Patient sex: M
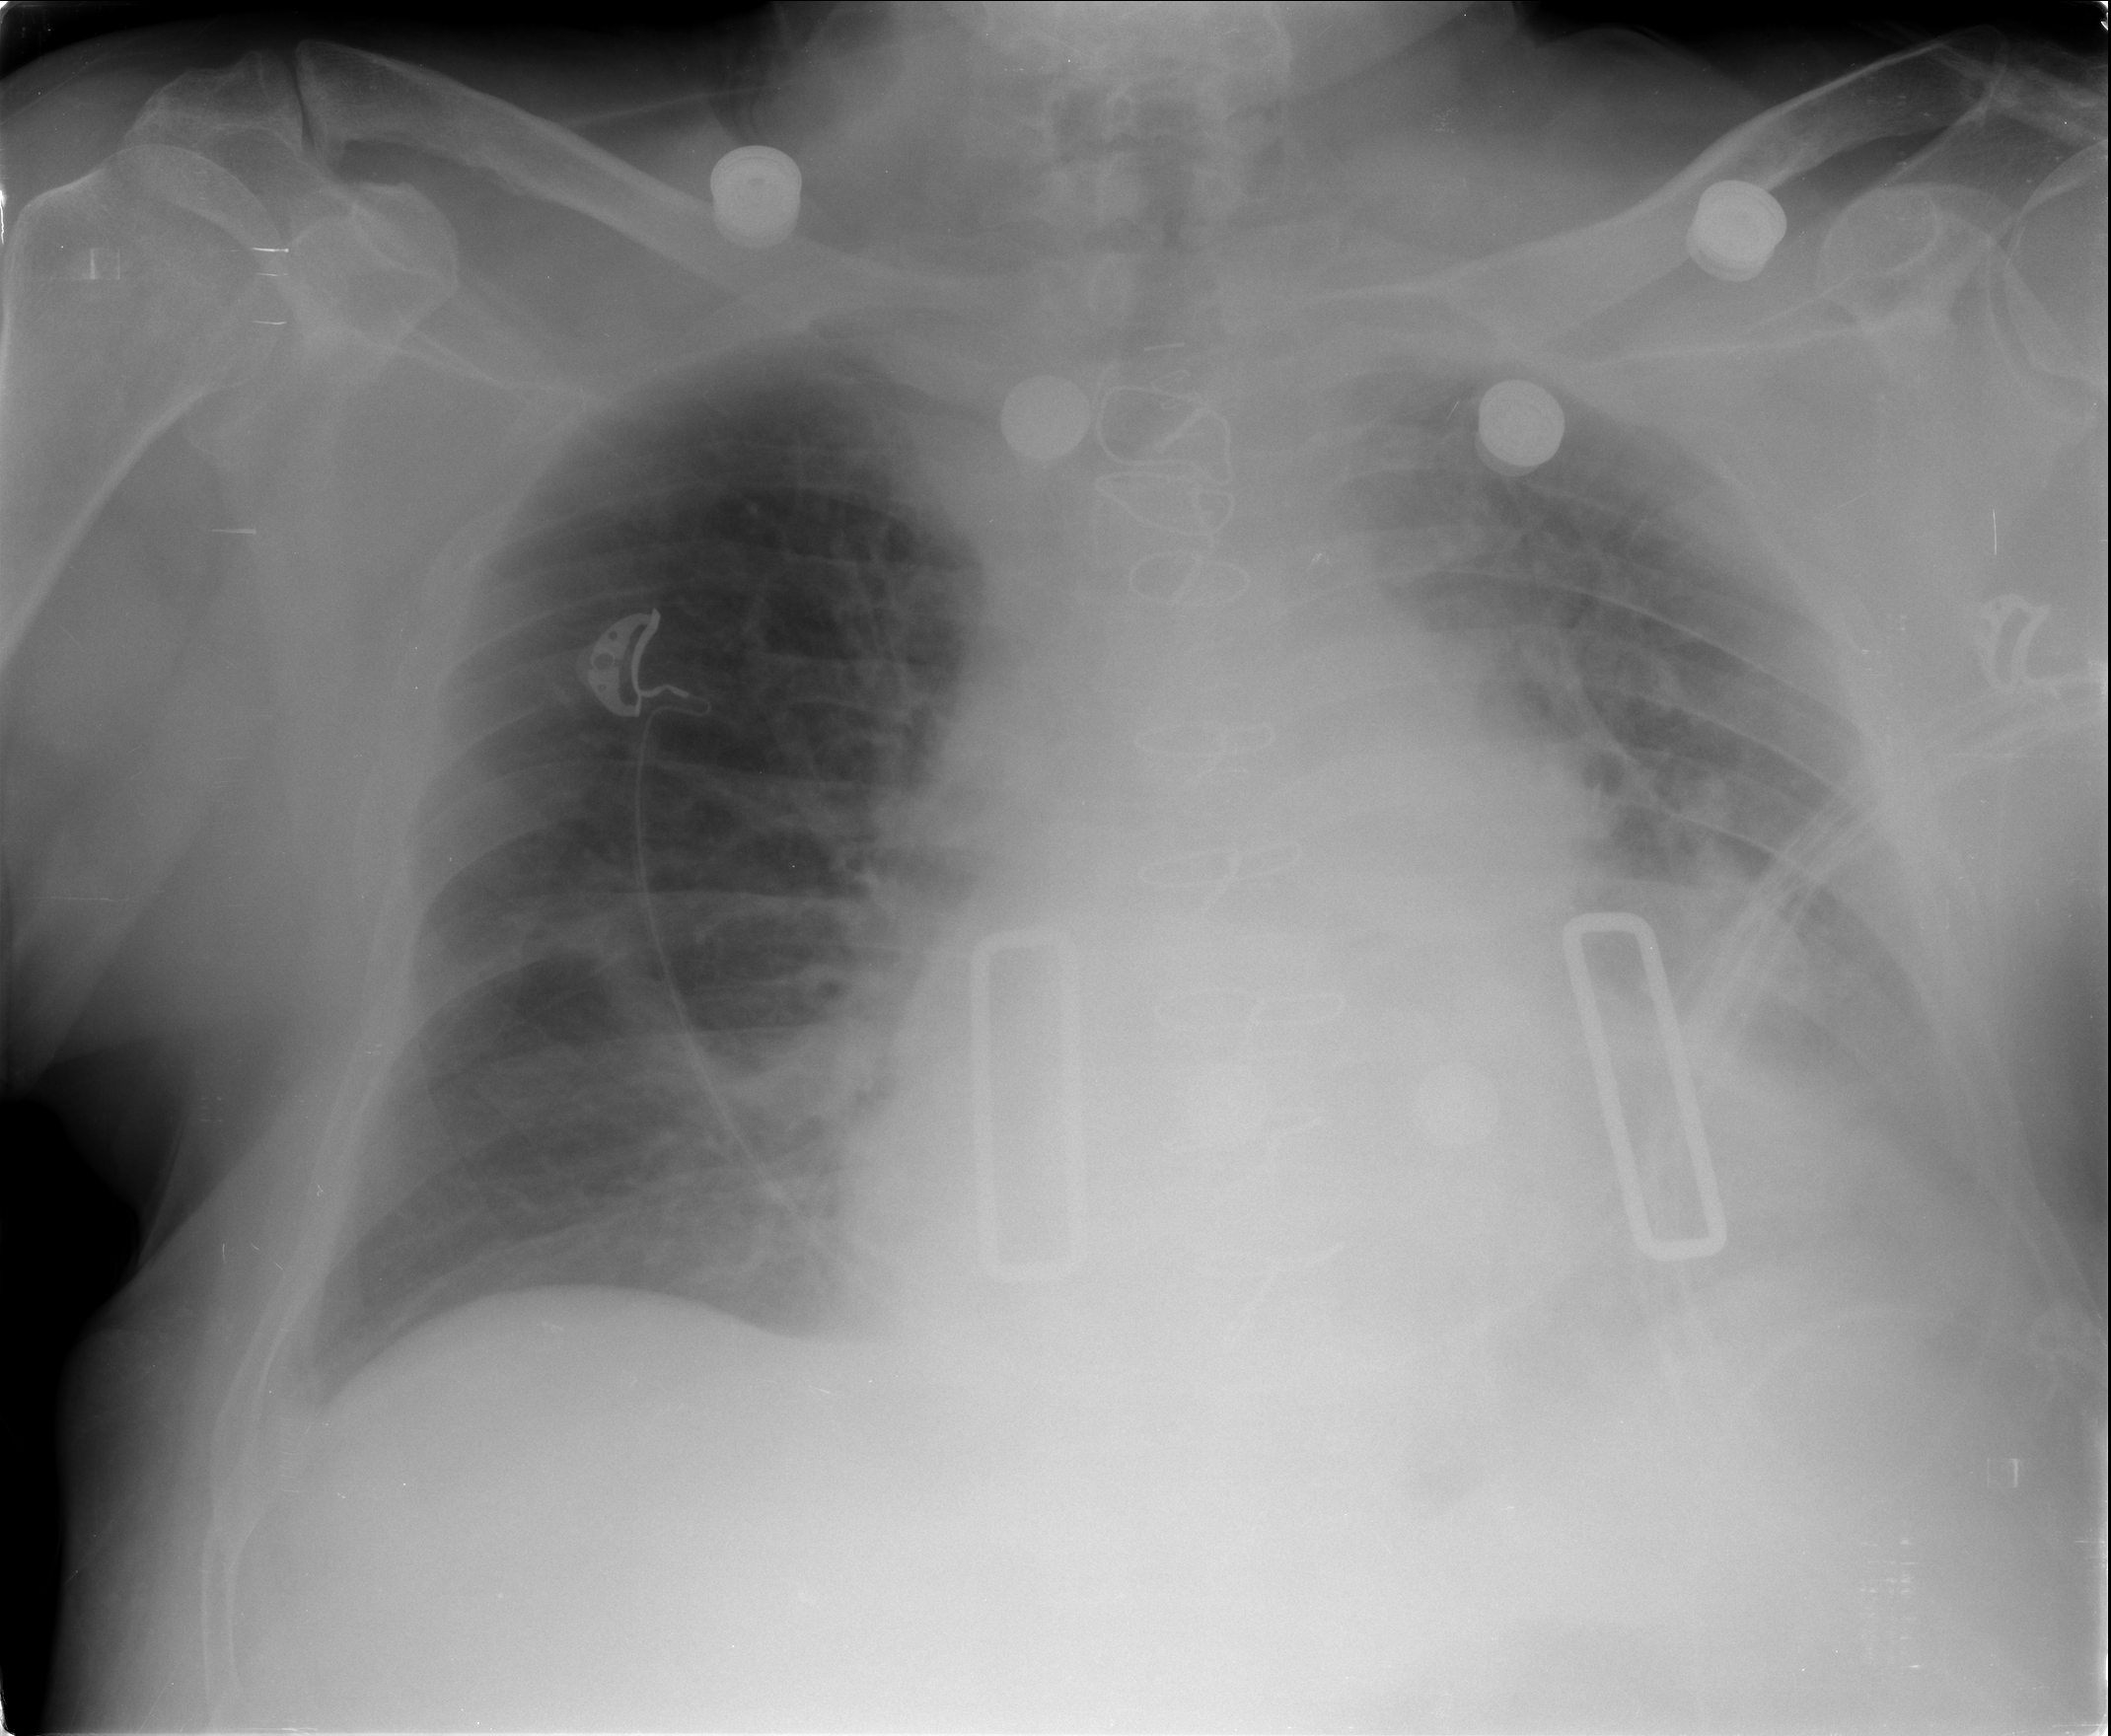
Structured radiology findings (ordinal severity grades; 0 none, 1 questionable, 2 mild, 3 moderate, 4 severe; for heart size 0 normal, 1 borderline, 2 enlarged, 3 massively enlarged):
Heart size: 2
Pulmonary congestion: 2
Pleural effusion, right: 0
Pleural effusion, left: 2
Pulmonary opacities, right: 1
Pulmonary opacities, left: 2
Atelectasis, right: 2
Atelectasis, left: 2